高二 · 解析几何
8. 设 $P$ 为粗圆 $\frac{x^{2}}{4}+y^{2}=1$ 上任意一点, $O$ 为坐标原点, $F$ 为椭圆的左焦点, 点 $M$ 满足 $\overrightarrow{O M}=\frac{1}{2}(\overrightarrow{O P}+\overrightarrow{O F})$, 则 $|\overrightarrow{O M}|+|\overrightarrow{M F}|=$
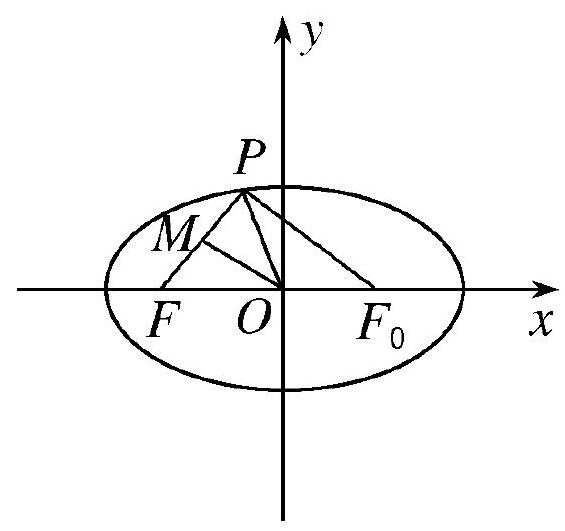
答案: 2
解析:

如图所示, $F_{0}$ 为椭圆的右焦点，连接 $P F_{0}$,

由 $\overrightarrow{O M}=\frac{1}{2}(\overrightarrow{O P}+\overrightarrow{O F})$,

可知 $M$ 为 $P F$ 的中点,

则 $|\overrightarrow{O M}|=\frac{1}{2}\left|\overrightarrow{F_{0} P}\right|$,

$\therefore|\overrightarrow{O M}|+|\overrightarrow{M F}|=\frac{1}{2}\left|\overrightarrow{F_{0} P}\right|+\frac{1}{2}|\overrightarrow{P F}|=\frac{1}{2}\left(\left|\overrightarrow{\hat{F}_{0} P}\right|+|\overrightarrow{P F}|\right)=a=2$.